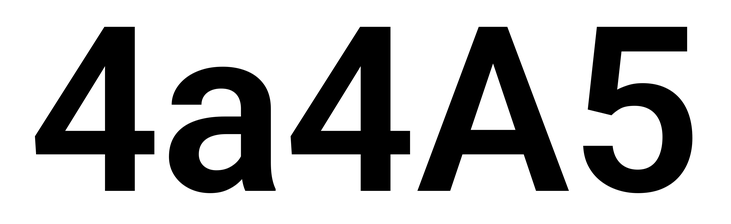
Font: Roboto_SemiBold